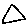
Label: triangle